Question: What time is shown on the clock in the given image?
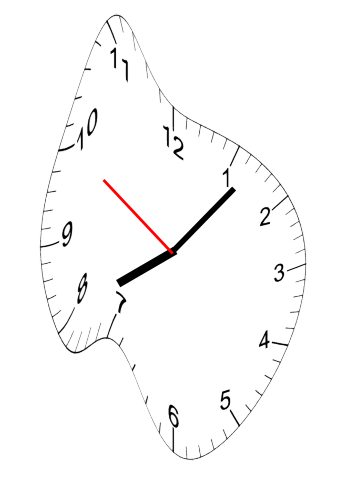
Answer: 08:06:50